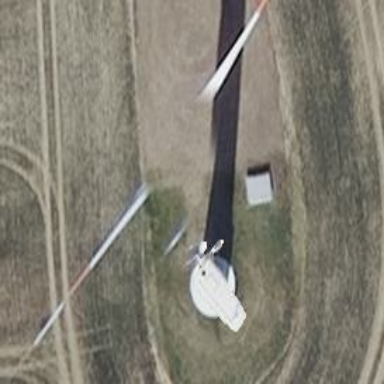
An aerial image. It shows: Wind generator using horizontal axis wind turbines.